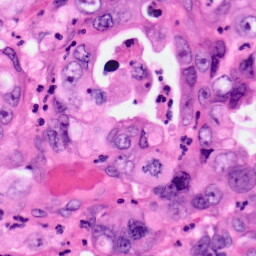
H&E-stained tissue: Pancreatic